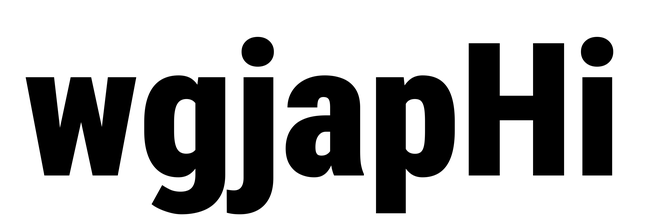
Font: Roboto_Condensed_Black